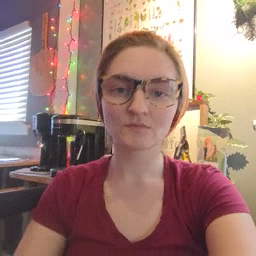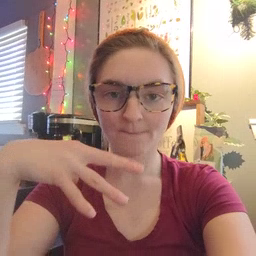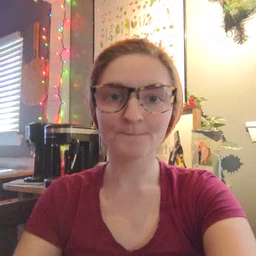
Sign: drop